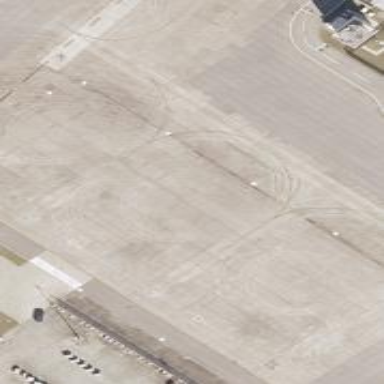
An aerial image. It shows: View of taxiway at the airport.